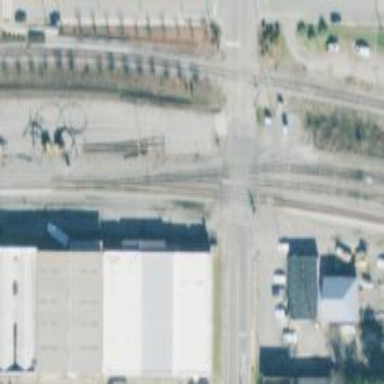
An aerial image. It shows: Level crossing with lights at railway intersection.